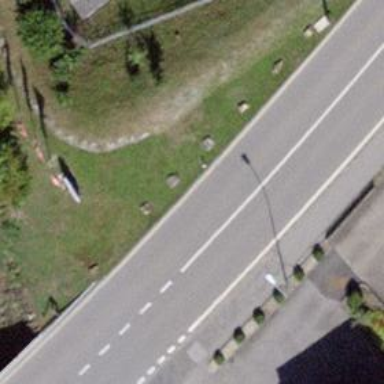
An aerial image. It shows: There is primary highway with cycle track on the left side.